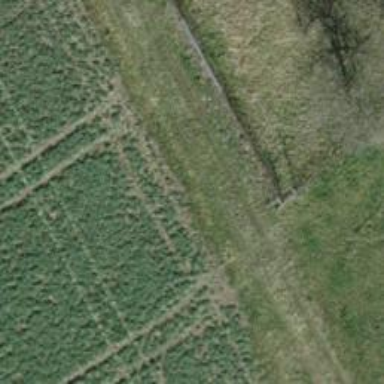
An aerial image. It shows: Grassy track with grade 5 track type.